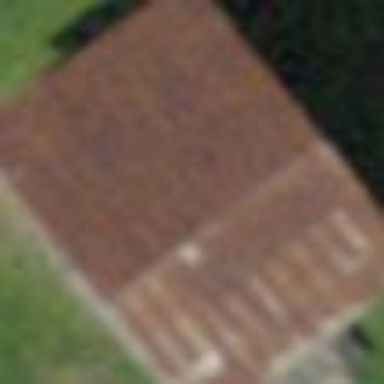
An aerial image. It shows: Barn.